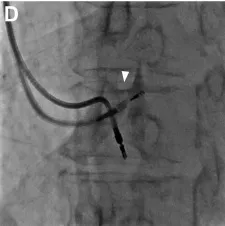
Sequential images of contrast media injection with septal retention and immediate wash-out: left anterior oblique view. And right anterior oblique view Retrograde filling of coronary veins (white arrow) and septal tunnel developed by the initial lead (arrowhead) are shown.
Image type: radiology (x_ray)